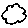
Label: cloud